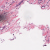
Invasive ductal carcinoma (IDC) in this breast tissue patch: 1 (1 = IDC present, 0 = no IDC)